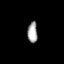
Tissue: lung
Cell type: Epithelial cells
Senescence score: 0.2246
Nuclear area (px): 207
Mean DAPI intensity: 163.44